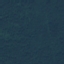
Land use / land cover class: Forest